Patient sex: F
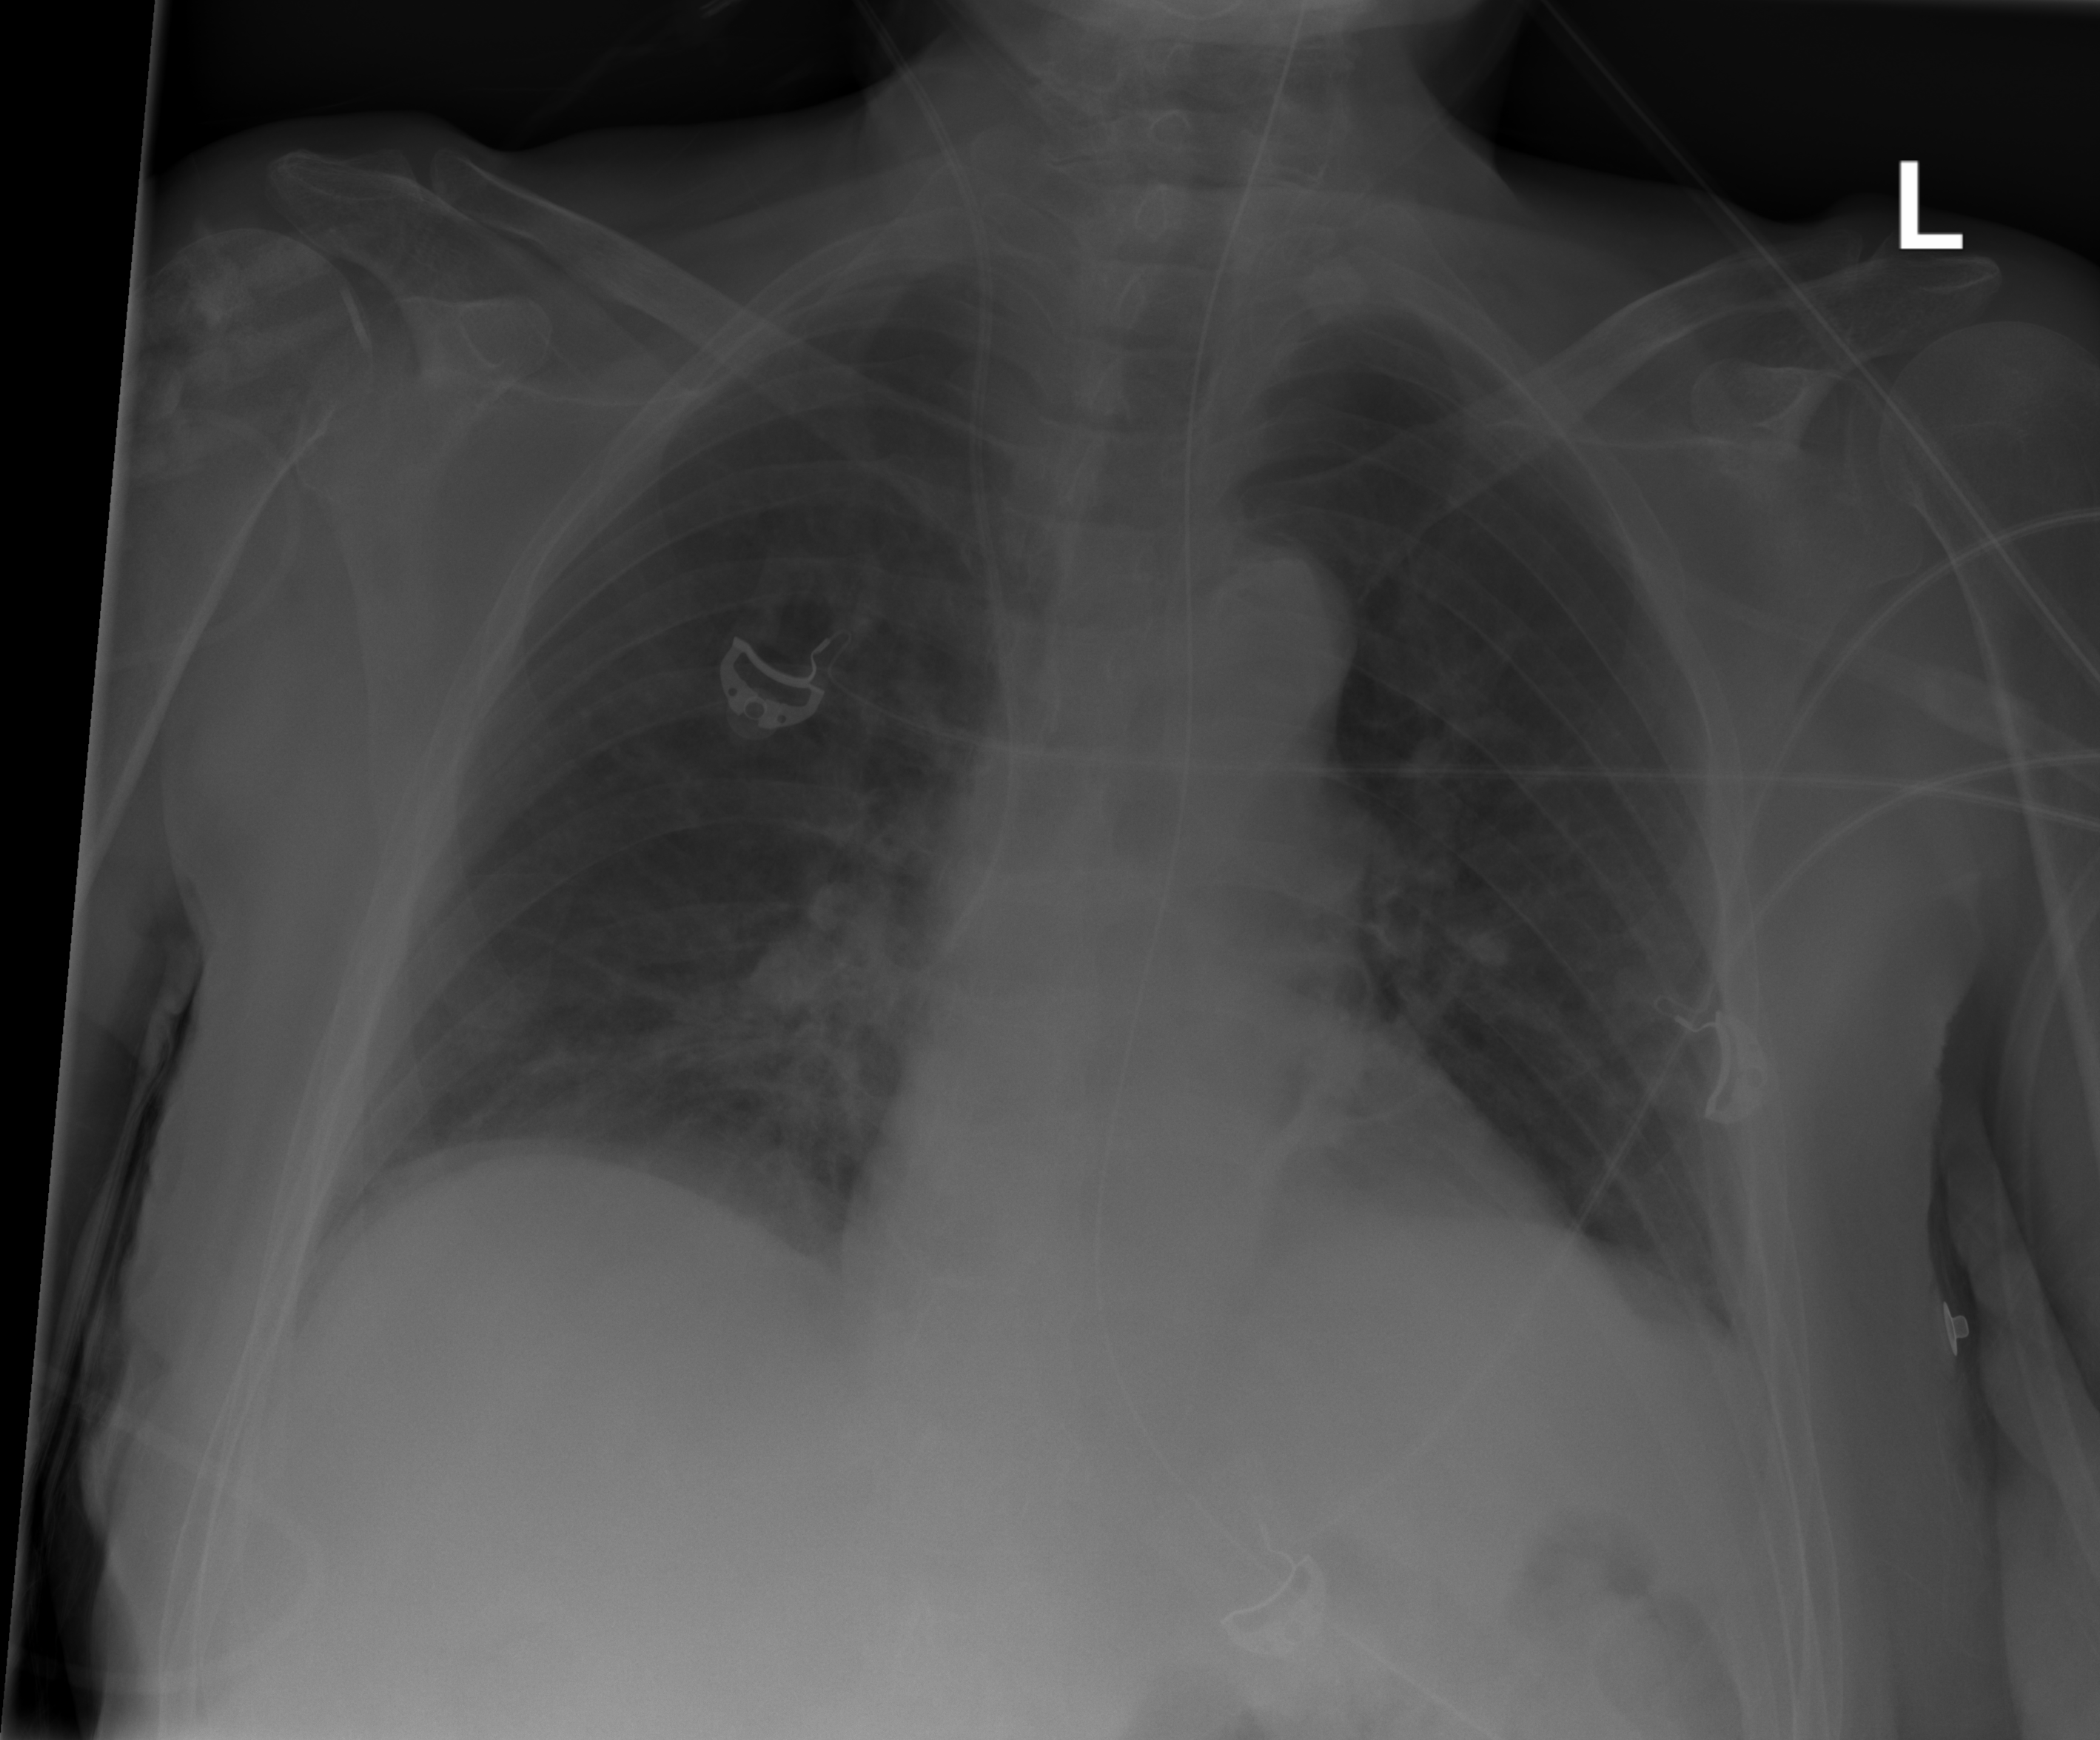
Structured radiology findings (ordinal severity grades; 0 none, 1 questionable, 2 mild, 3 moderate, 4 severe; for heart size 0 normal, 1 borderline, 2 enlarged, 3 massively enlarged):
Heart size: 0
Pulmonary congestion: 0
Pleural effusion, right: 0
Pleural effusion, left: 2
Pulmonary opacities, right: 1
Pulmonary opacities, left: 0
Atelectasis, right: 2
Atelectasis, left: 2